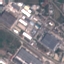
Land use / land cover: Industrial